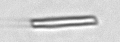
Label: fiber